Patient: sex F, age 48
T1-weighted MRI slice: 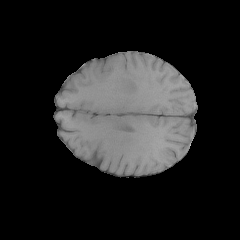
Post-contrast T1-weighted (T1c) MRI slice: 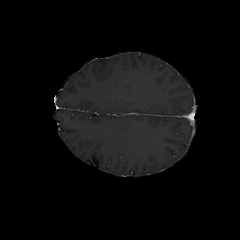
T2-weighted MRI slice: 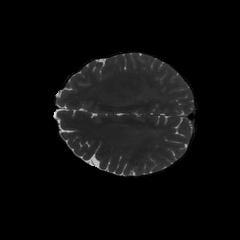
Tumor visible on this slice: no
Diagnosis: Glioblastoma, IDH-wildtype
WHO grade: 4